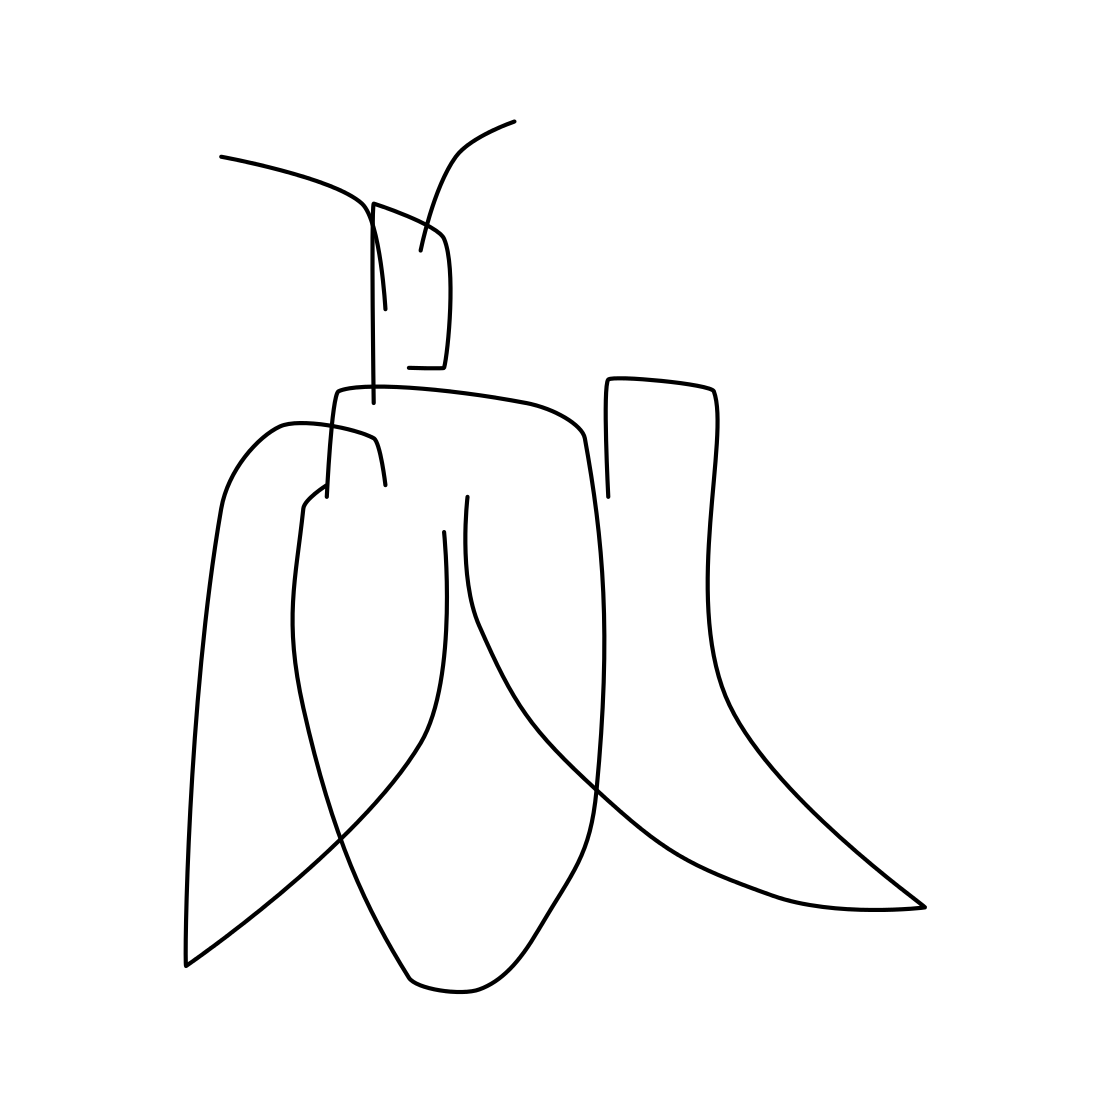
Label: bee